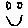
Label: smiley face